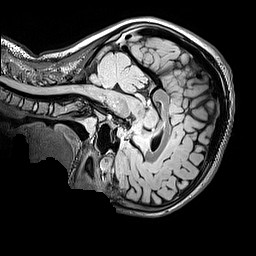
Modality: FLAIR
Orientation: sagittal
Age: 11
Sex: female
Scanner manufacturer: siemens
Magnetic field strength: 3 T
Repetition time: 5 s
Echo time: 0.388 s